Question: I've developing react typescript project and trying to load custom font.
But I can see font is loaded in Network tab but font is still not changed to what I want.
I tried many related post in StackOverflow but still the same.
The last I did is <URL>.
Here's my current code I added for font.
assets/fonts/globalfonts.ts
'''
import { url } from 'inspector';
import {createGlobalStyle} from 'styled-components';
export const GlobalFonts = createGlobalStyle'
@font-face {
font-family: 'Trixie Plain';
font-style: normal;
font-weight: 400;
src: url("./assets/fonts/Trixie-Plain.otf") format('opentype')
}
'
'''
src/components/TopBar/components/Nav.tsx
'''
import React from 'react'
import { NavLink } from 'react-router-dom'
import styled from 'styled-components'
import { GlobalFonts } from '../../../assets/fonts/globalfonts'
const Nav: React.FC = () => {
return (
<StyledNav>
<GlobalFonts />
<StyledLink exact activeClassName="active" to="/">
Home
</StyledLink>
</StyledNav>
)
}
const StyledNav = styled.nav'
align-items: center;
display: flex;
font-family: 'Trixie Plain';
'
'''
<URL>
[
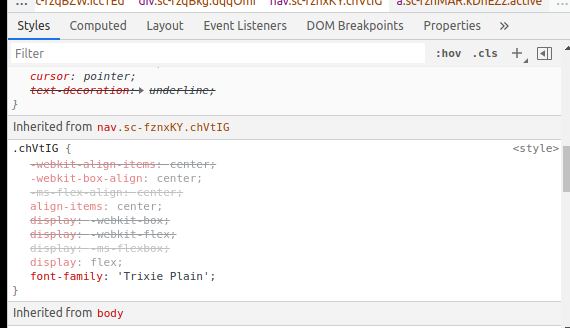
Answer: You need to define a declaration file d.ts as mentioned in the
<URL>